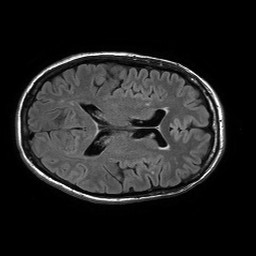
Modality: FLAIR
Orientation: axial
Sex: female
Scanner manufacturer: philips
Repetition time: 11 s
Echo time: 0.125 s